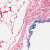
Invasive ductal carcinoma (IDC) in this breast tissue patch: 0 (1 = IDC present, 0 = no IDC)